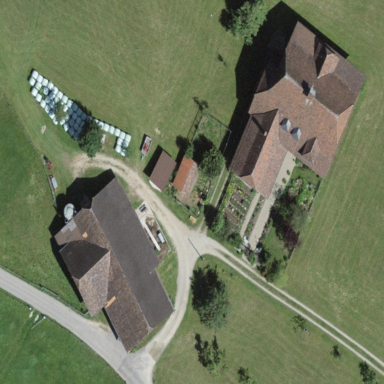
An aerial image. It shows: Farmyard area.